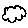
Label: cloud